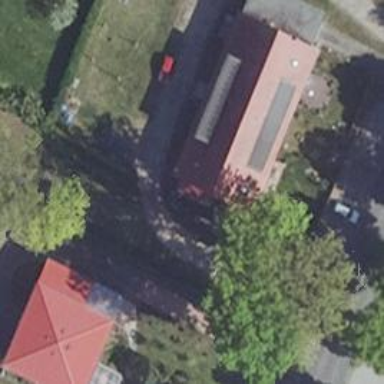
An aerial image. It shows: Residential building.